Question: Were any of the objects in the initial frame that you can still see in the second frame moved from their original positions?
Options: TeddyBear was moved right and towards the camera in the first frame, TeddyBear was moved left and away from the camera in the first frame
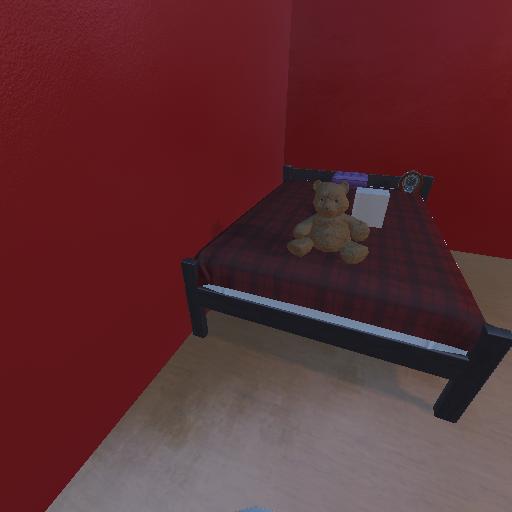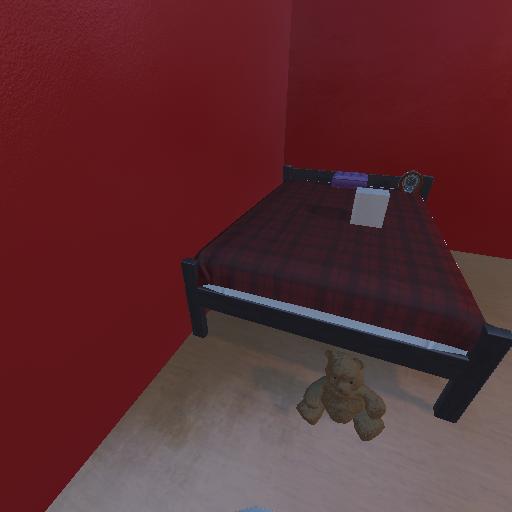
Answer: TeddyBear was moved right and towards the camera in the first frame